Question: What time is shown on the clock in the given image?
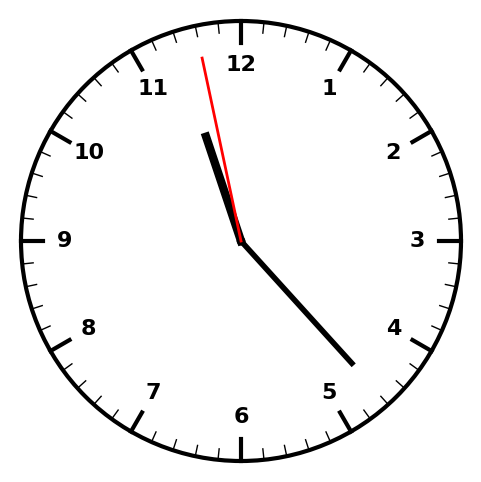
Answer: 11:22:58